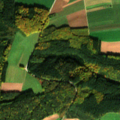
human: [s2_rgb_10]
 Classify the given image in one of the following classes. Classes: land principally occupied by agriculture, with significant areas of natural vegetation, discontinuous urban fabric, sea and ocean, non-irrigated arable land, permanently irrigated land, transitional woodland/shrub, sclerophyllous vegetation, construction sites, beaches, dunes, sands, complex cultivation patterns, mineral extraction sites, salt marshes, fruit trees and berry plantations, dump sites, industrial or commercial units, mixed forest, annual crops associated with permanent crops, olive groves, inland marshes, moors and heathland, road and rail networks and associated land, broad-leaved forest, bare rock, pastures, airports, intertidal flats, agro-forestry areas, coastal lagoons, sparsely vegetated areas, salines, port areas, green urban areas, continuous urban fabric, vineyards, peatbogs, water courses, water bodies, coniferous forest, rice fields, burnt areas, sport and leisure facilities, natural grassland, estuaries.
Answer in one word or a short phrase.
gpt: non-irrigated arable land, complex cultivation patterns, coniferous forest, mixed forest